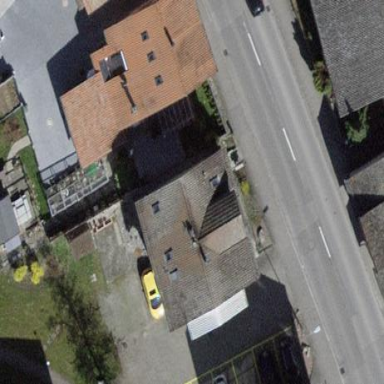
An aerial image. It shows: Building with tile roof.